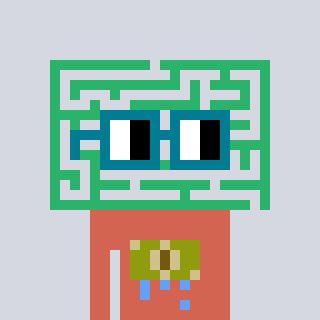
a pixel art character with square dark green glasses, a maze-shaped head and a peachy-colored body on a cool background